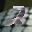
Label: 2